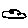
Label: cloud